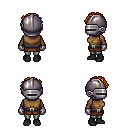
a pixel art fantasy rpg character, female body template, human, dark skin, leather chest armor, teal pants, dark blonde curly afro hairstyle, metal helm, metal gloves, black shoes, four views (front, back, left, right), 2x2 character sprite sheet, small pixel art, hard edges, no anti-aliasing